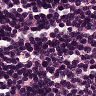
Metastatic tissue present: no